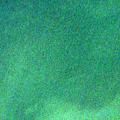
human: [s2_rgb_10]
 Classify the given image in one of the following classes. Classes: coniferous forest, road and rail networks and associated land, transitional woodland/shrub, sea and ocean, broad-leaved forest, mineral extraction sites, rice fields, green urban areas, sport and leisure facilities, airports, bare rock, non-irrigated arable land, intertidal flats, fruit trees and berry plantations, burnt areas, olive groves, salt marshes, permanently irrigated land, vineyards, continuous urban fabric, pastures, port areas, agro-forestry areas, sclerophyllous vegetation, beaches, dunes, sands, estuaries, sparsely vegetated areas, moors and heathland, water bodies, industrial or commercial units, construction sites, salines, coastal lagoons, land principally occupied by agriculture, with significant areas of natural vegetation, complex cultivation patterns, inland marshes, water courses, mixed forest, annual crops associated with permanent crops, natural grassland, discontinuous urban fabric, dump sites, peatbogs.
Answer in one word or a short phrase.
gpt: sea and ocean